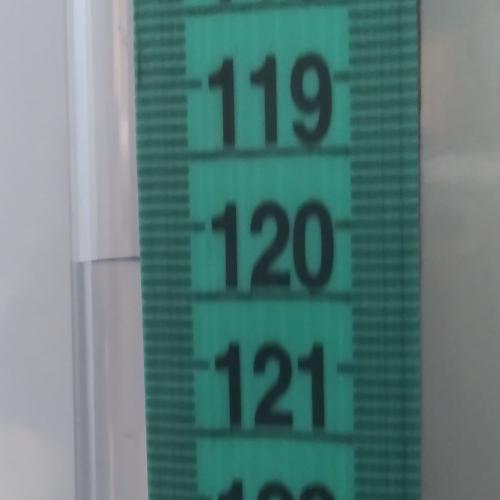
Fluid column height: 120.2 cm